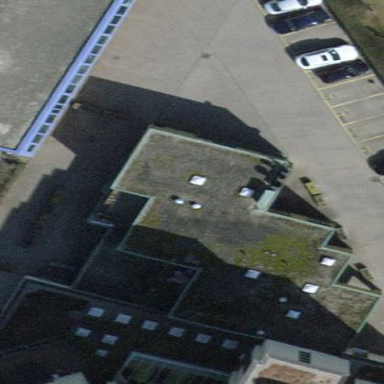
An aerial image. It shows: Office building.